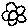
Label: flower